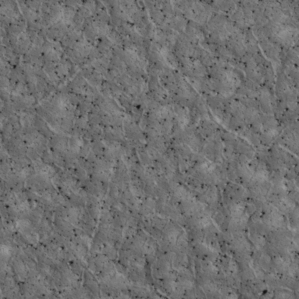
Label: non_frost